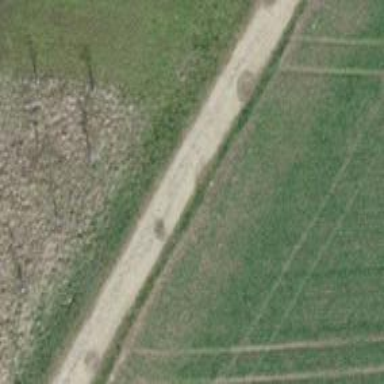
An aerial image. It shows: Unpaved track with grade3 track type.